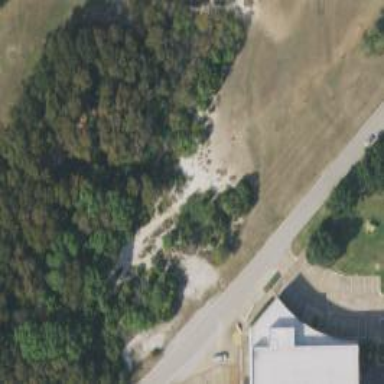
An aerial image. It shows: Disc golf hole in disc golf sport setting.